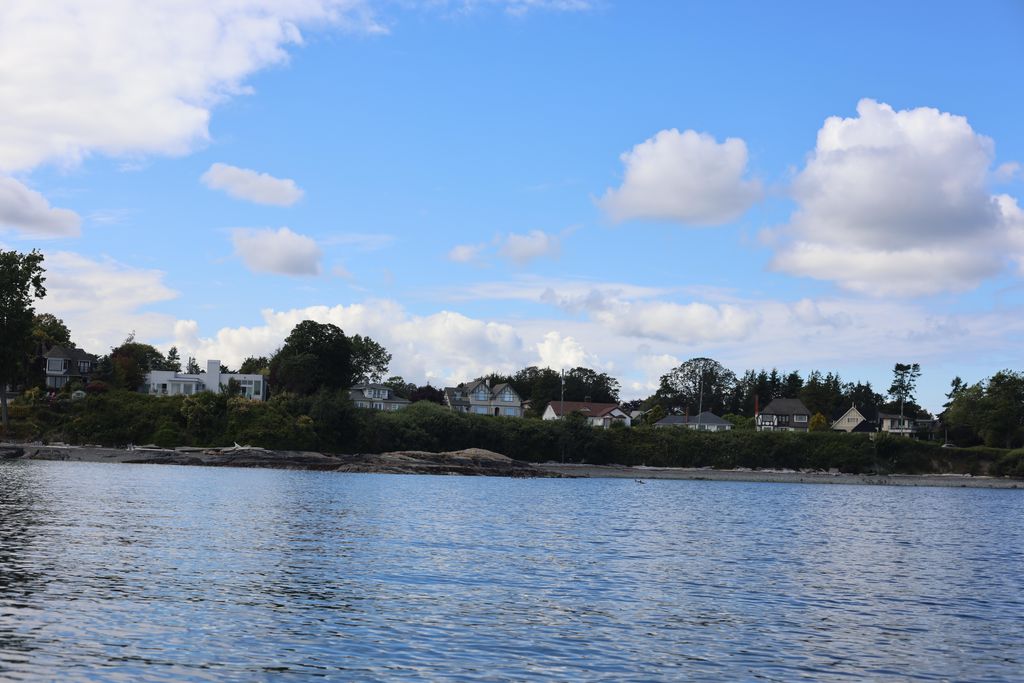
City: victoria